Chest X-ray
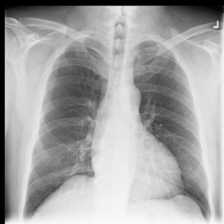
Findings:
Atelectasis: negative
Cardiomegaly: negative
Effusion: negative
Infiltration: negative
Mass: negative
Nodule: negative
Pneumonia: negative
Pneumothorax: negative
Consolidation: negative
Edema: negative
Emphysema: negative
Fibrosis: negative
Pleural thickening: negative
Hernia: negative